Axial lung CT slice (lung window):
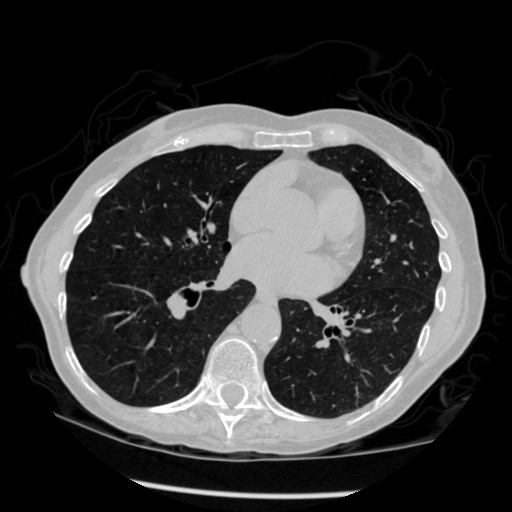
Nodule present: no